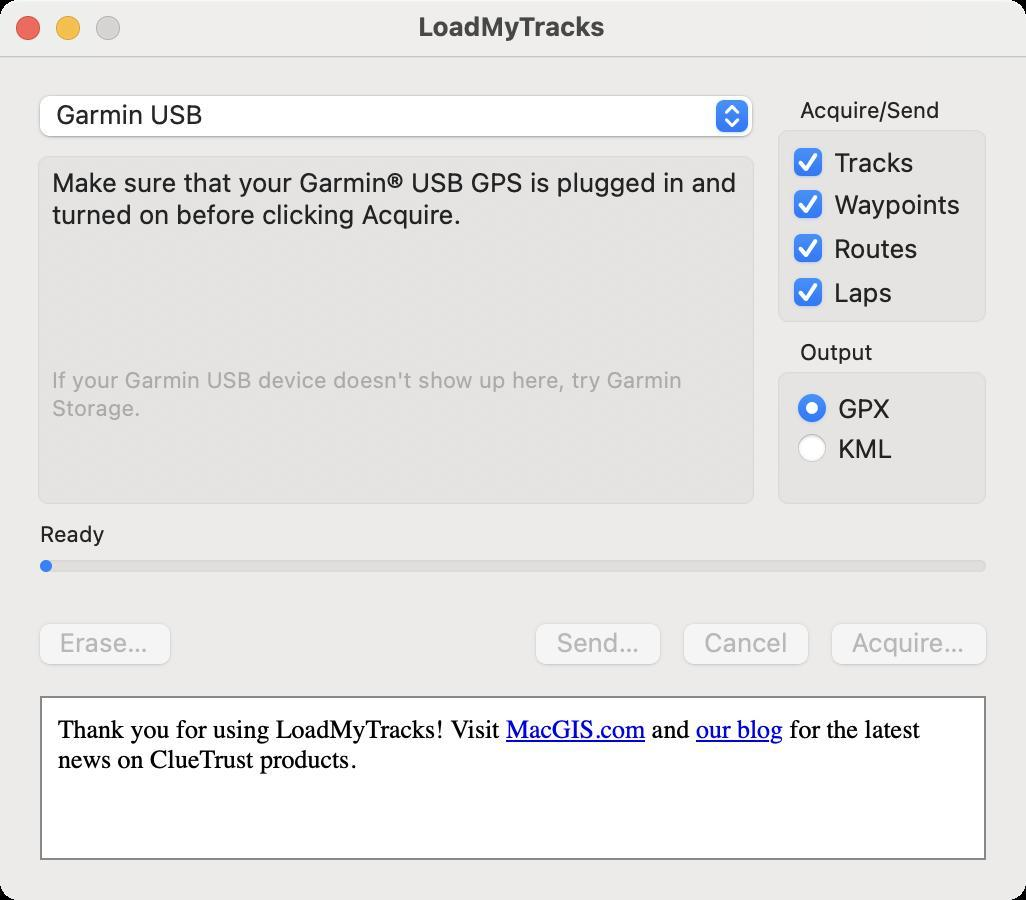
Accessibility tree:
{"name": "LoadMyTracks", "role": "AXWindow", "description": null, "role_description": "standard window", "value": null, "position": "84.00;297.00", "size": "513;450", "children": [{"name": null, "role": "AXGroup", "description": null, "role_description": "group", "value": null, "position": "386.00;48.00", "size": "110;117", "children": [{"name": "Tracks", "role": "AXCheckBox", "description": null, "role_description": "checkbox", "value": 1, "position": "395.00;73.00", "size": "66;16", "children": []}, {"name": "Waypoints", "role": "AXCheckBox", "description": null, "role_description": "checkbox", "value": 1, "position": "395.00;93.00", "size": "90;18", "children": []}, {"name": "Routes", "role": "AXCheckBox", "description": null, "role_description": "checkbox", "value": 1, "position": "395.00;115.00", "size": "68;18", "children": []}, {"name": "Laps", "role": "AXCheckBox", "description": null, "role_description": "checkbox", "value": 1, "position": "395.00;137.00", "size": "55;18", "children": []}, {"name": null, "role": "AXStaticText", "description": null, "role_description": "text", "value": "Acquire/Send", "position": "396.00;48.00", "size": "78;14", "children": []}]}, {"name": null, "role": "AXGroup", "description": null, "role_description": "group", "value": null, "position": "386.00;169.00", "size": "110;87", "children": [{"name": null, "role": "AXRadioGroup", "description": null, "role_description": "radio group", "value": "{\n    \"name\": \"GPX\",\n    \"role\": \"AXRadioButton\",\n    \"description\": null,\n    \"role_description\": \"radio button\",\n    \"value\": 1,\n    \"position\": \"397.00;195.00\",\n    \"size\": \"77;18\",\n    \"children\": []\n}", "position": "397.00;195.00", "size": "77;38", "children": [{"name": "GPX", "role": "AXRadioButton", "description": null, "role_description": "radio button", "value": 1, "position": "397.00;195.00", "size": "77;18", "children": []}, {"name": "KML", "role": "AXRadioButton", "description": null, "role_description": "radio button", "value": 0, "position": "397.00;215.00", "size": "77;18", "children": []}]}, {"name": null, "role": "AXStaticText", "description": null, "role_description": "text", "value": "Output", "position": "396.00;169.00", "size": "44;14", "children": []}]}, {"name": null, "role": "AXPopUpButton", "description": null, "role_description": "pop up button", "value": "Garmin USB", "position": "17.00;47.00", "size": "363;25", "children": []}, {"name": "Acquire…", "role": "AXButton", "description": null, "role_description": "button", "value": null, "position": "409.00;307.00", "size": "91;32", "children": []}, {"name": "Cancel", "role": "AXButton", "description": null, "role_description": "button", "value": null, "position": "335.00;307.00", "size": "76;32", "children": []}, {"name": null, "role": "AXGroup", "description": null, "role_description": "group", "value": null, "position": "16.00;76.00", "size": "364;180", "children": [{"name": null, "role": "AXStaticText", "description": null, "role_description": "text", "value": "Make sure that your Garmin® USB GPS is plugged in and turned on before clicking Acquire.", "position": "24.00;83.00", "size": "348;64", "children": []}, {"name": null, "role": "AXTextField", "description": null, "role_description": "text field", "value": "If your Garmin USB device doesn't show up here, try Garmin Storage.", "position": "24.00;183.00", "size": "348;28", "children": []}]}, {"name": null, "role": "AXStaticText", "description": null, "role_description": "text", "value": "Ready", "position": "18.00;260.00", "size": "360;14", "children": []}, {"name": null, "role": "AXProgressIndicator", "description": null, "role_description": "progress indicator", "value": 0.0, "position": "20.00;273.00", "size": "473;20", "children": []}, {"name": "Send…", "role": "AXButton", "description": null, "role_description": "button", "value": null, "position": "261.00;307.00", "size": "76;32", "children": []}, {"name": "Erase…", "role": "AXButton", "description": null, "role_description": "button", "value": null, "position": "13.00;307.00", "size": "79;32", "children": []}, {"name": null, "role": "AXGroup", "description": null, "role_description": "group", "value": null, "position": "20.00;348.00", "size": "473;82", "children": [{"name": null, "role": "AXGroup", "description": null, "role_description": "group", "value": null, "position": "21.00;349.00", "size": "471;80", "children": [{"name": null, "role": "AXGroup", "description": null, "role_description": "група", "value": null, "position": "21.00;349.00", "size": "471;80", "children": [{"name": "", "role": "AXScrollArea", "description": "", "role_description": "область прокручування", "value": "", "position": "21.00;349.00", "size": "471;80", "children": [{"name": "", "role": "AXWebArea", "description": "Cartographica", "role_description": "HTML-контент", "value": "", "position": "21.00;349.00", "size": "471;80", "children": [{"name": "", "role": "AXStaticText", "description": "", "role_description": "текст", "value": "Thank you for using LoadMyTracks! Visit ", "position": "29.00;357.00", "size": "225;15", "children": []}, {"name": "MacGIS.com", "role": "AXLink", "description": "", "role_description": "посилання", "value": "", "position": "253.00;357.00", "size": "70;15", "children": [{"name": "", "role": "AXStaticText", "description": "", "role_description": "текст", "value": "MacGIS.com", "position": "253.00;357.00", "size": "70;15", "children": []}]}, {"name": "", "role": "AXStaticText", "description": "", "role_description": "текст", "value": " and ", "position": "322.00;357.00", "size": "27;15", "children": []}, {"name": "our_blog", "role": "AXLink", "description": "", "role_description": "посилання", "value": "", "position": "348.00;357.00", "size": "44;15", "children": [{"name": "", "role": "AXStaticText", "description": "", "role_description": "текст", "value": "our blog", "position": "348.00;357.00", "size": "44;15", "children": []}]}, {"name": "", "role": "AXStaticText", "description": "", "role_description": "текст", "value": " for the latest news on ClueTrust products.", "position": "29.00;357.00", "size": "431;30", "children": []}]}]}]}]}]}, {"name": null, "role": "AXButton", "description": null, "role_description": "close button", "value": null, "position": "7.00;6.00", "size": "14;16", "children": []}, {"name": null, "role": "AXButton", "description": null, "role_description": "zoom button", "value": null, "position": "47.00;6.00", "size": "14;16", "children": [{"name": null, "role": "AXGroup", "description": null, "role_description": "group", "value": null, "position": "47.00;6.00", "size": "14;16", "children": [{"name": null, "role": "AXGroup", "description": null, "role_description": "group", "value": null, "position": "47.00;6.00", "size": "14;16", "children": []}]}]}, {"name": null, "role": "AXButton", "description": null, "role_description": "minimize button", "value": null, "position": "27.00;6.00", "size": "14;16", "children": []}, {"name": null, "role": "AXStaticText", "description": null, "role_description": "text", "value": "LoadMyTracks", "position": "207.00;5.00", "size": "98;16", "children": []}]}